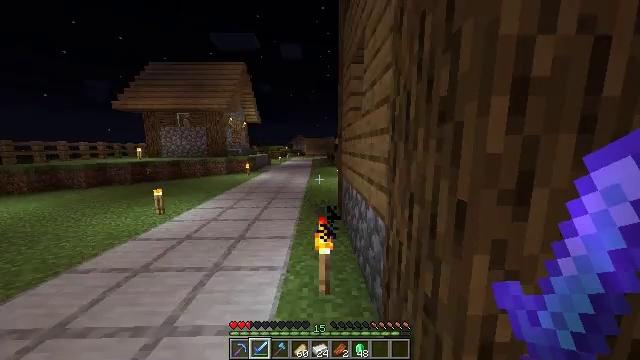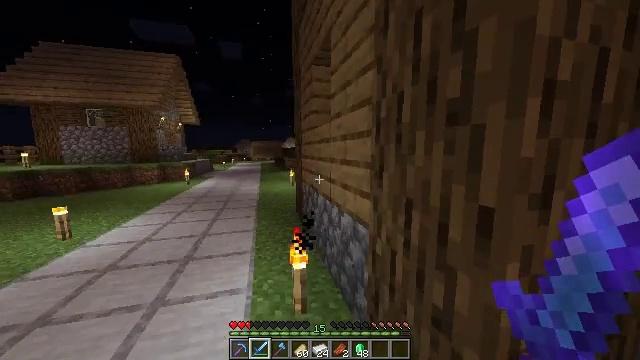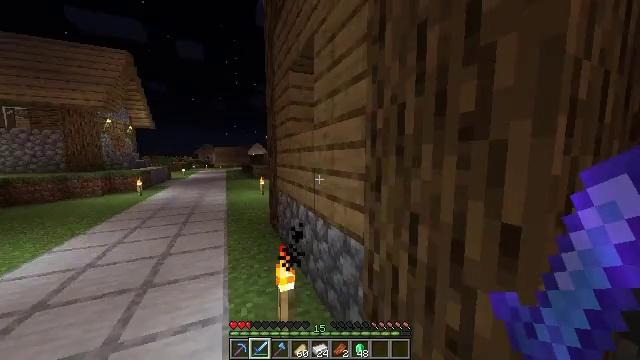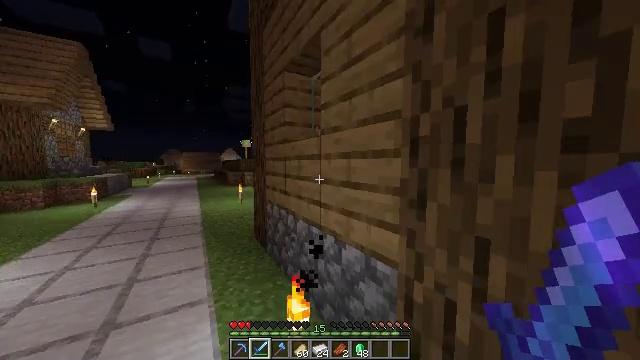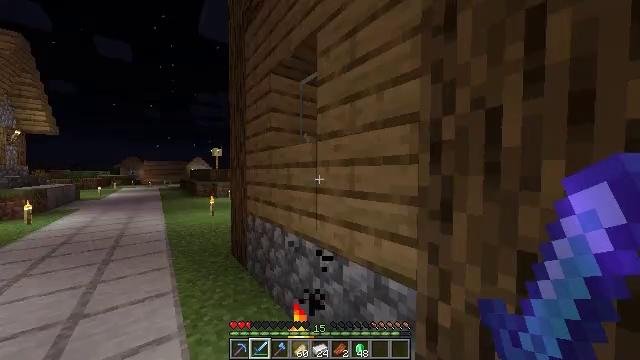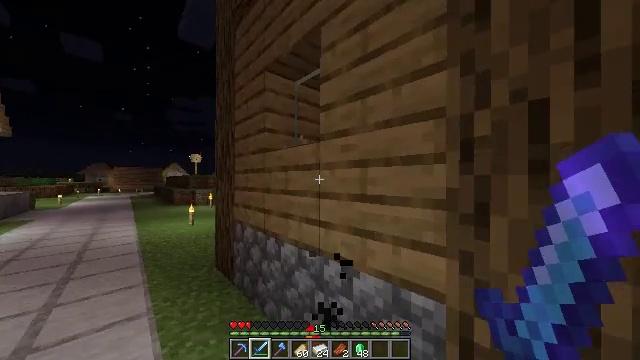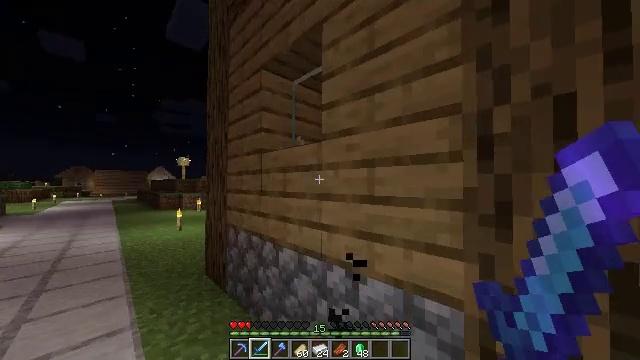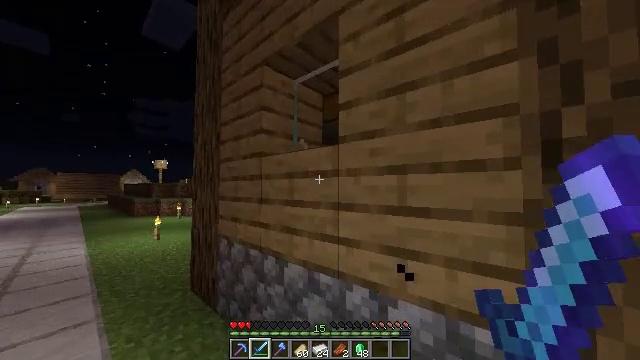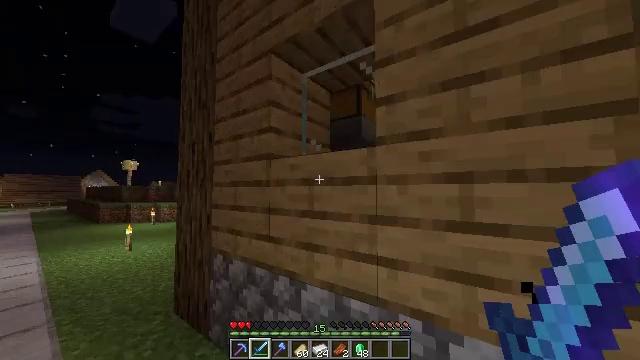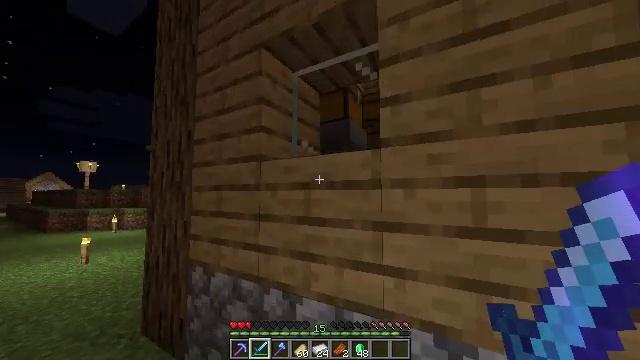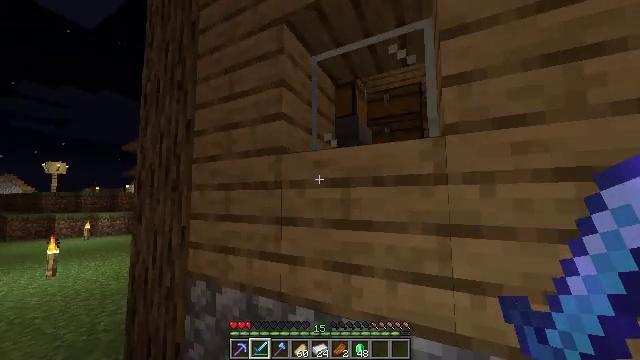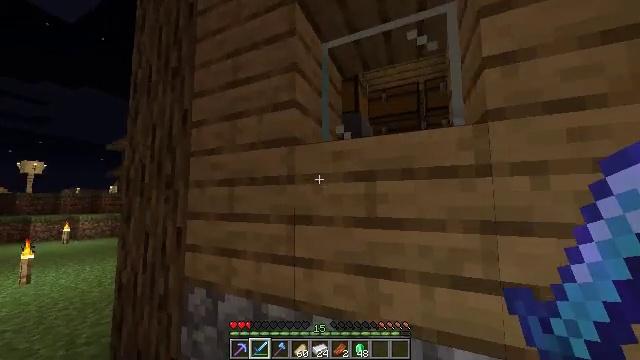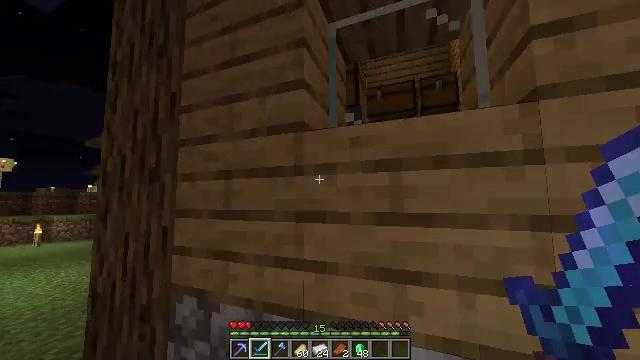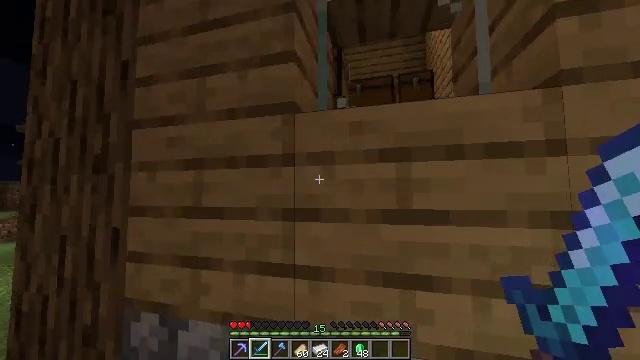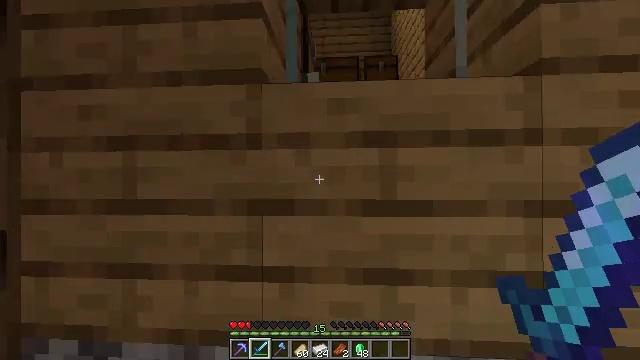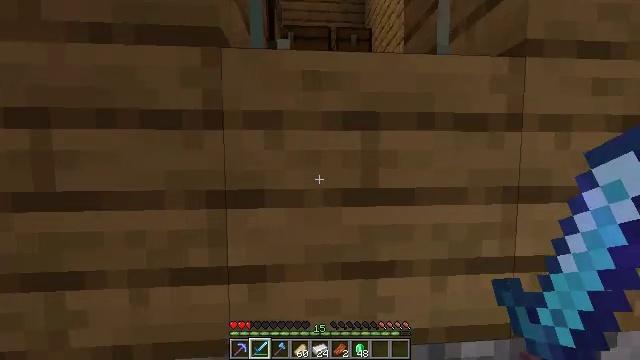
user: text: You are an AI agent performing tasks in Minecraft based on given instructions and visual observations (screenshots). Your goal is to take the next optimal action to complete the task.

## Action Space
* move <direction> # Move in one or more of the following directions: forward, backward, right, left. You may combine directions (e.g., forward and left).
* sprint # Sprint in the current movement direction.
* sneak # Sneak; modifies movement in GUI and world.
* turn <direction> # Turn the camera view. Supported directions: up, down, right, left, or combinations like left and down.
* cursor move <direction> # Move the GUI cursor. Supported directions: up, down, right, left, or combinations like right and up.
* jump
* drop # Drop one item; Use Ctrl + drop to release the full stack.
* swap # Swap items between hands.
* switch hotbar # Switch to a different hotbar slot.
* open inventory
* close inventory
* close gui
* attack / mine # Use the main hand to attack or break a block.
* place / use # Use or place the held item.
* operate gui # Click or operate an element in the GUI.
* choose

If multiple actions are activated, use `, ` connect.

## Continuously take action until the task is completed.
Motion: motion action
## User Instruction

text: Collect the oak planks from the structure.
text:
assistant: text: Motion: move forward and move left, turn right and up
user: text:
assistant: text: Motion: move forward and move left, sprint, turn right and up
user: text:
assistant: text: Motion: move forward and move left, sprint, turn right and up
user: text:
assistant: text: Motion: move forward and move left, sprint, turn right and up
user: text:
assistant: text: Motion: move forward and move left, sprint, turn right and up
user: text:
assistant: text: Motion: move forward and move left, sprint, turn right and up
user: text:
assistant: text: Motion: move forward and move left, sprint, turn right and up
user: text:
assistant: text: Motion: move forward and move left, sprint, turn right
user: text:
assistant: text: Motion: move forward and move left, sprint, turn right and up
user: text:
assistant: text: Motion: move forward and move left, sprint, turn right
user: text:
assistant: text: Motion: move forward and move left, turn right
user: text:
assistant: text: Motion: move forward, turn right
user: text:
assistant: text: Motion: turn right and down
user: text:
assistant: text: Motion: turn right and down
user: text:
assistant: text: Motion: move forward, turn right and down
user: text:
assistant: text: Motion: move forward, turn right and down
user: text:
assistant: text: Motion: move forward, turn right and down
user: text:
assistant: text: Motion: move forward, turn right and down
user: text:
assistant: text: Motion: move right, turn right and down
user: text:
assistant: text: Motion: move right
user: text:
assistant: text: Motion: move right, turn left and down
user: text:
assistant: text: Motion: move right, turn left and down
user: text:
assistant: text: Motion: move right, turn left and down
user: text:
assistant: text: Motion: turn left and down
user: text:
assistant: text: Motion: turn left and down, jump
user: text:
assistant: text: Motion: turn left, jump
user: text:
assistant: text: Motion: turn left, jump
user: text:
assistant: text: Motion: jump
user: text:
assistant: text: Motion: jump
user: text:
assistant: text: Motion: jump